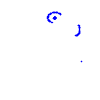
Particle: kaon